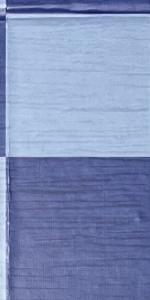
Label: Empty